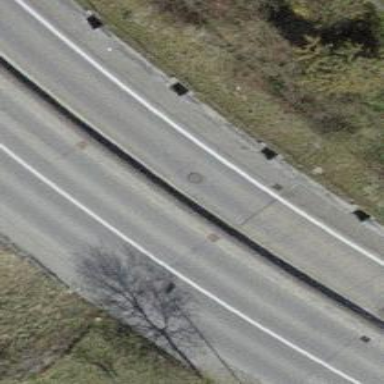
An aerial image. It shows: Primary link road with asphalt surface.